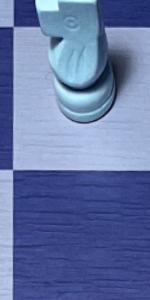
Label: Empty